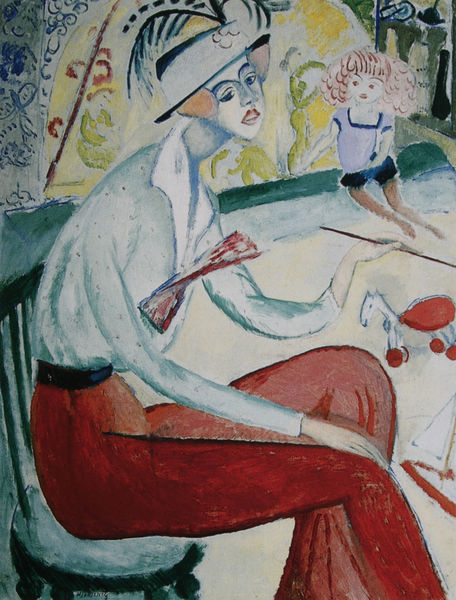
Titel: Selbstporträt
Künstler: Sigrid Hjertén
Standort: Malmö
Institution: Malmö Museer
Schlagwörter: blau, feder, hand, mann, gelb, mädchen, sitzen, bunt, frau, hut, stuhl, weiss, zimmer, blick, gürtel, rot, rock, schleife, hose, wand, blass, bluse, federn, kleidung, kragen, sockel, hände, boden, kind, mutter, lippen, locken, pferd, stock, beine, federhut, schiff, ecke, lehne, stab, tapete, rauchen, malerin, selbstporträt, dünn, spiel, dürr, selbstbildnis, künstlerin, pinsel, puppe, müde, sitzfläche, erschöpft, fahl, spielzeug, spielsachen, sockelleiste, spielzimmer, t shirt, rotw, holzpferd, abstraktr, ungesund